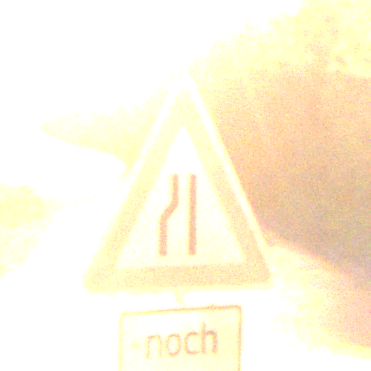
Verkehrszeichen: EinseitigVerengteFahrbahnLinks
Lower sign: LaengeEinerStrecke4
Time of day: Night
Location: Outdoor (Urban)
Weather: PartlyCloudy
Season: NotSpecified
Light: Artificial